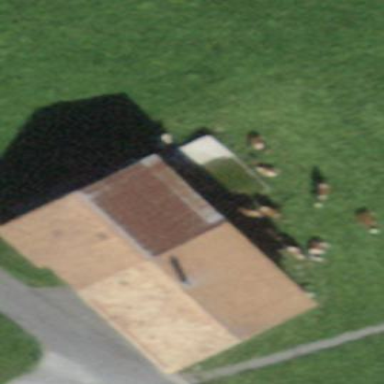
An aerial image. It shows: Farm building.